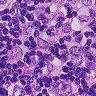
Metastatic tissue present: yes